Group 1:
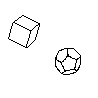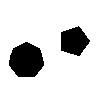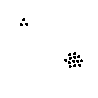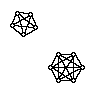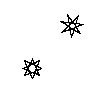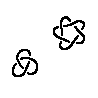
Group 2:
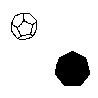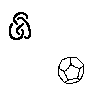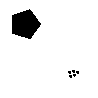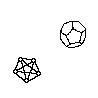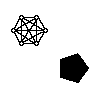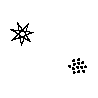
Rule separating the two groups: The two objects have similar representations vs. the two objects have dissimilar representations.
Concepts: similar, similar_representation
Author: Aaron David Fairbanks